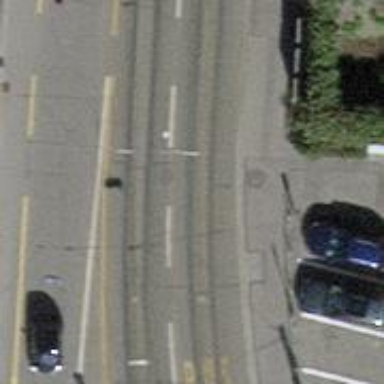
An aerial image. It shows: Service road with asphalt surface and embedded tram rails.